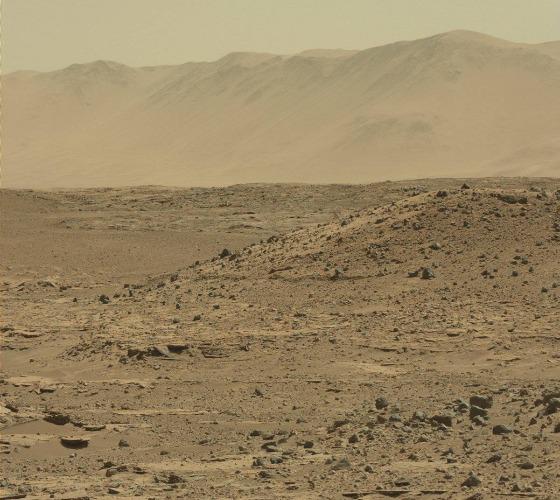
Terrain classes present: Bedrock, Gravel / Sand / Soil, Sky / Distant Mountains